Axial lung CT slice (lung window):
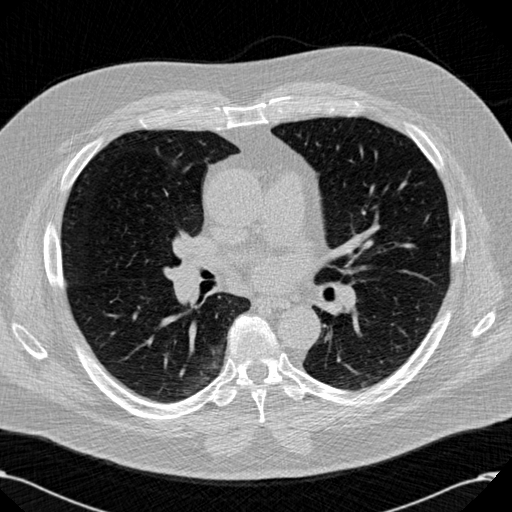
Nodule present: no